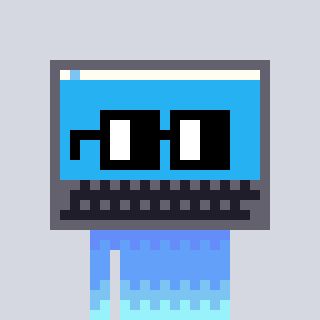
a pixel art character with square black glasses, a laptop-shaped head and a grayscale-colored body on a cool background